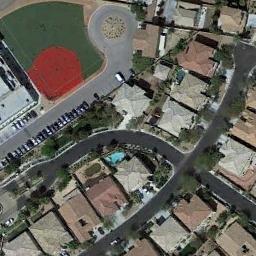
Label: baseball_diamond